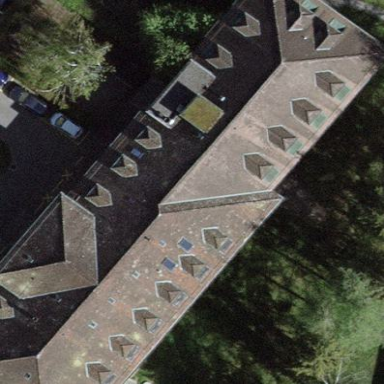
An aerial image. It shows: Hospital building.